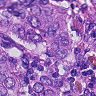
Metastatic tissue present: yes